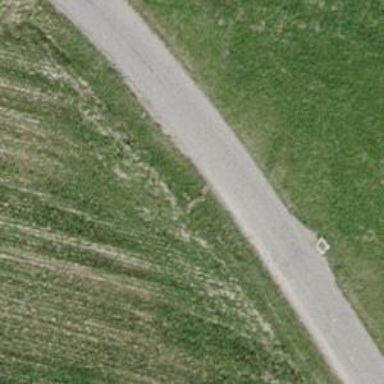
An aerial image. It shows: Unclassified road with asphalt surface.